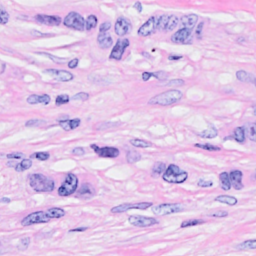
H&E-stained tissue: Breast